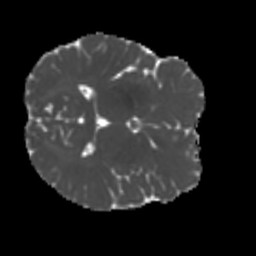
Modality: MD
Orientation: axial
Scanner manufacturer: siemens
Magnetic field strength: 3 T
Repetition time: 4 s
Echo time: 0.0594 s